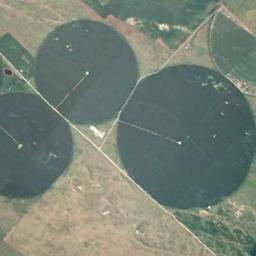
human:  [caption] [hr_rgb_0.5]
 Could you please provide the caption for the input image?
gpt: Three dark green circular farmlands with different radii are on the ground and a road goes through these farmlands .

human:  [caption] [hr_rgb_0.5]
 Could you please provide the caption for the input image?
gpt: Three deep green circle farmland are in the bare land .

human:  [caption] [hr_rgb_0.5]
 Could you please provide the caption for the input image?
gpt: Three green circular farmland and semi-circular circular farmland .

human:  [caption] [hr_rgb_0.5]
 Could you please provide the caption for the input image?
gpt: Circular farmland is not large .

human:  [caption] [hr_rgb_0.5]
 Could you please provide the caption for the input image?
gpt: There are three blue circular farmlands next to each other .